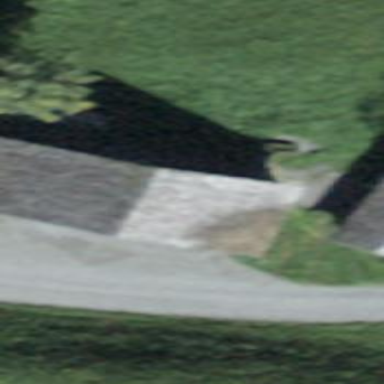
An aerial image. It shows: Barn.